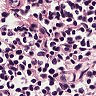
Metastatic tissue present: no